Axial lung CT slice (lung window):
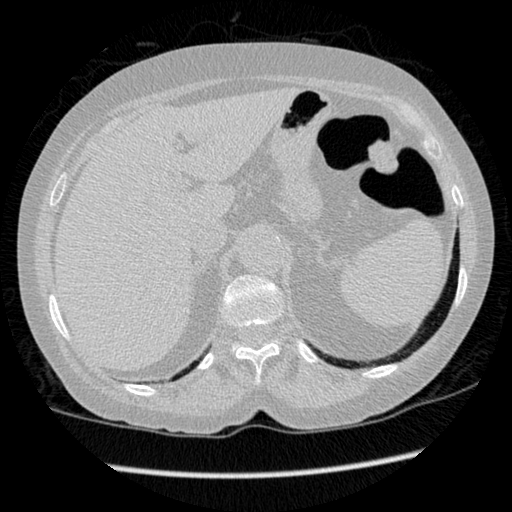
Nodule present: no